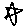
Label: star